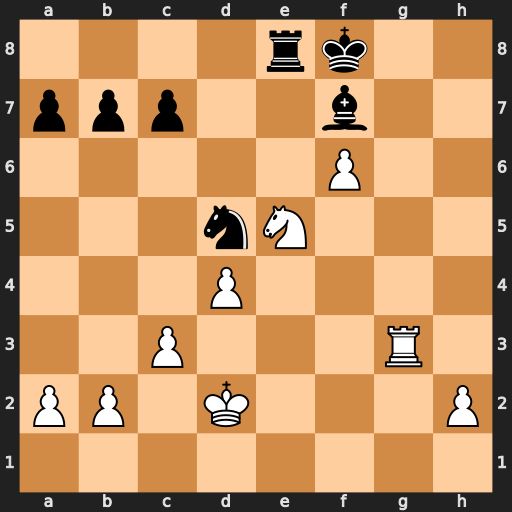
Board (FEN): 4rk2/ppp2b2/5P2/3nN3/3P4/2P3R1/PP1K3P/8
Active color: w
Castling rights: -
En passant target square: -
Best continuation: Nd7#